Interaction volume radius: 5 \u00c5
Interaction volume height: 20 \u00c5
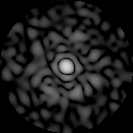
Disorder parameter: 0.8703